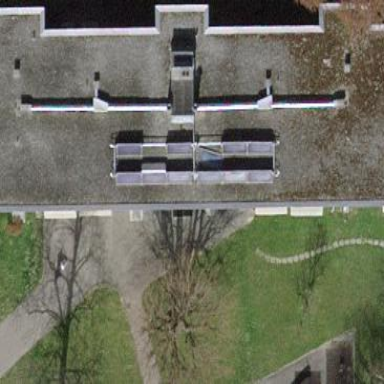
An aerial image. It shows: Building with apartments and flat roof.